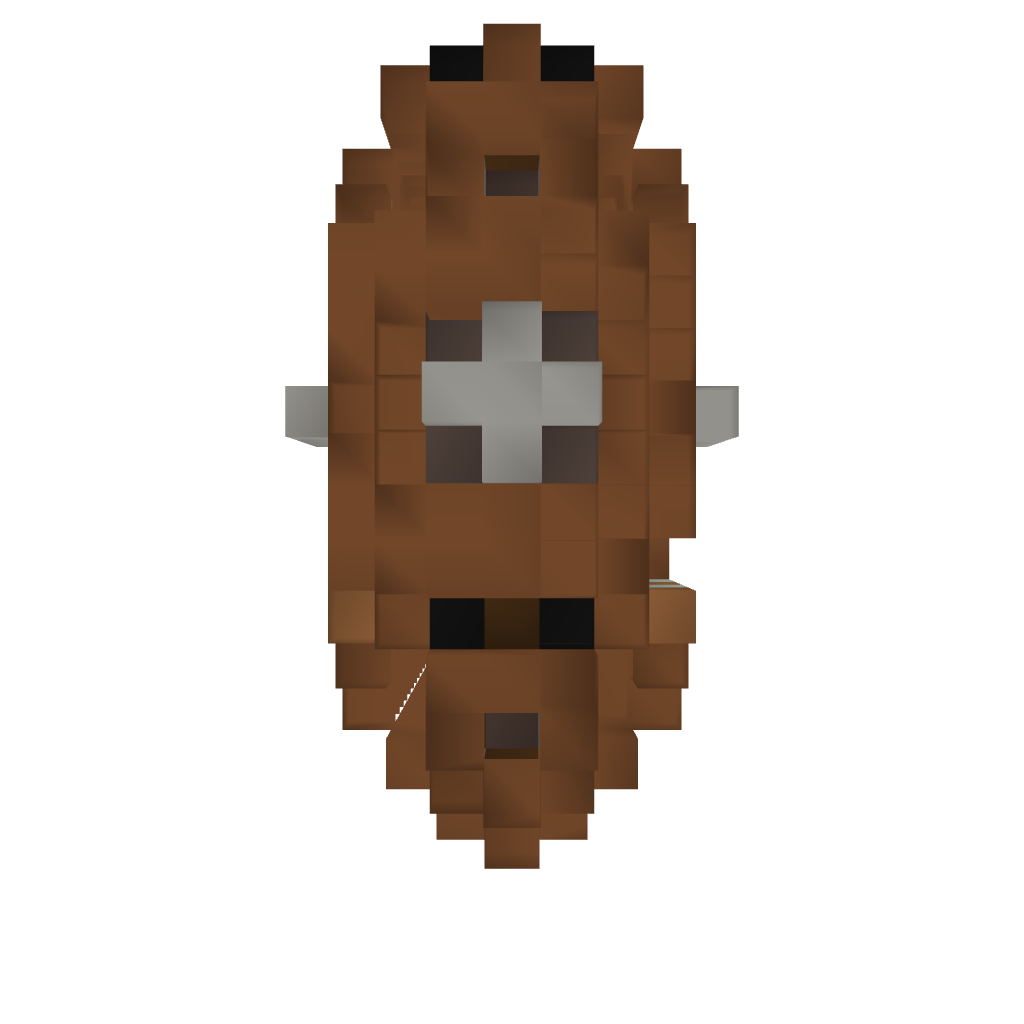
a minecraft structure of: Airship WarFrigate Class T Type G Prototype1007